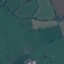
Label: Pasture